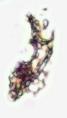
Label: Detritus